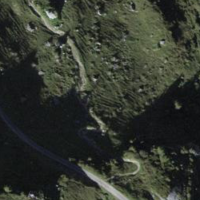
EUNIS habitat code: 23
Species observed at this site:
Carduus defloratus